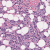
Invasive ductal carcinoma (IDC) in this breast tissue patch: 1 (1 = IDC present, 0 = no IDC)